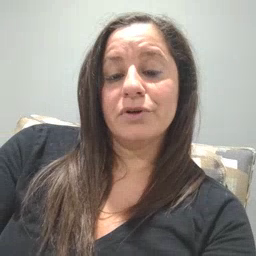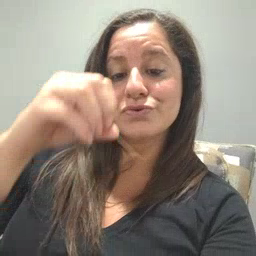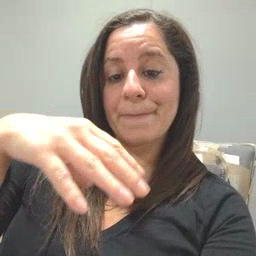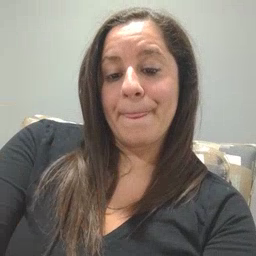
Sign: drop